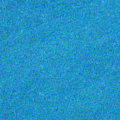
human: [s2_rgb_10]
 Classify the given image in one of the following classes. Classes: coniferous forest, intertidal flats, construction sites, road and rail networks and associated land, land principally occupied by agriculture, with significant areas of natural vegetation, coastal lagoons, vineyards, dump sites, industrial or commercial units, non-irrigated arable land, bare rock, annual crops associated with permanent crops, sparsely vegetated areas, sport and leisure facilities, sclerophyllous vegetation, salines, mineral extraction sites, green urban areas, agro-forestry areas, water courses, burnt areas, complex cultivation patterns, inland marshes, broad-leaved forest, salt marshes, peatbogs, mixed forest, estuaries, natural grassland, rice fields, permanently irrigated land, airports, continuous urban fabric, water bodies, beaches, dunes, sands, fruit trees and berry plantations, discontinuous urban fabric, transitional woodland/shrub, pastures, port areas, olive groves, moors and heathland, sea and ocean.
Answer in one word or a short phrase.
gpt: sea and ocean